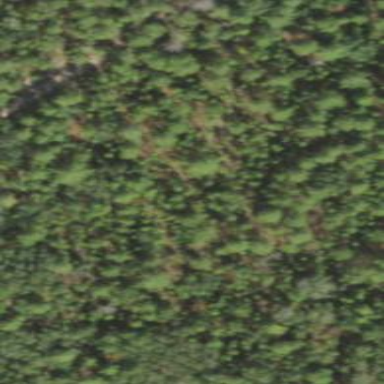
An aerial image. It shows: Forest dominated by needle-leaved trees.